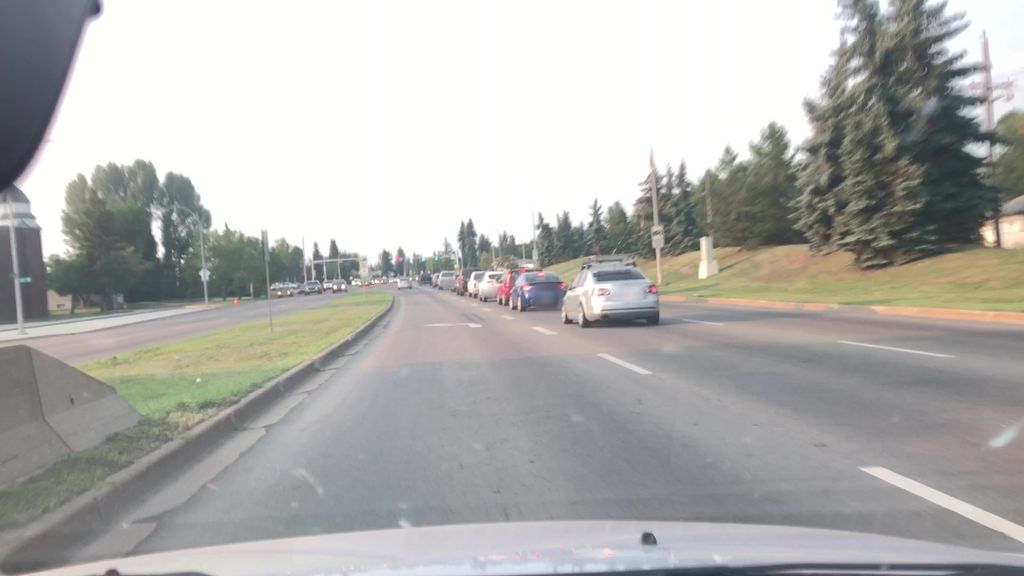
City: edmonton